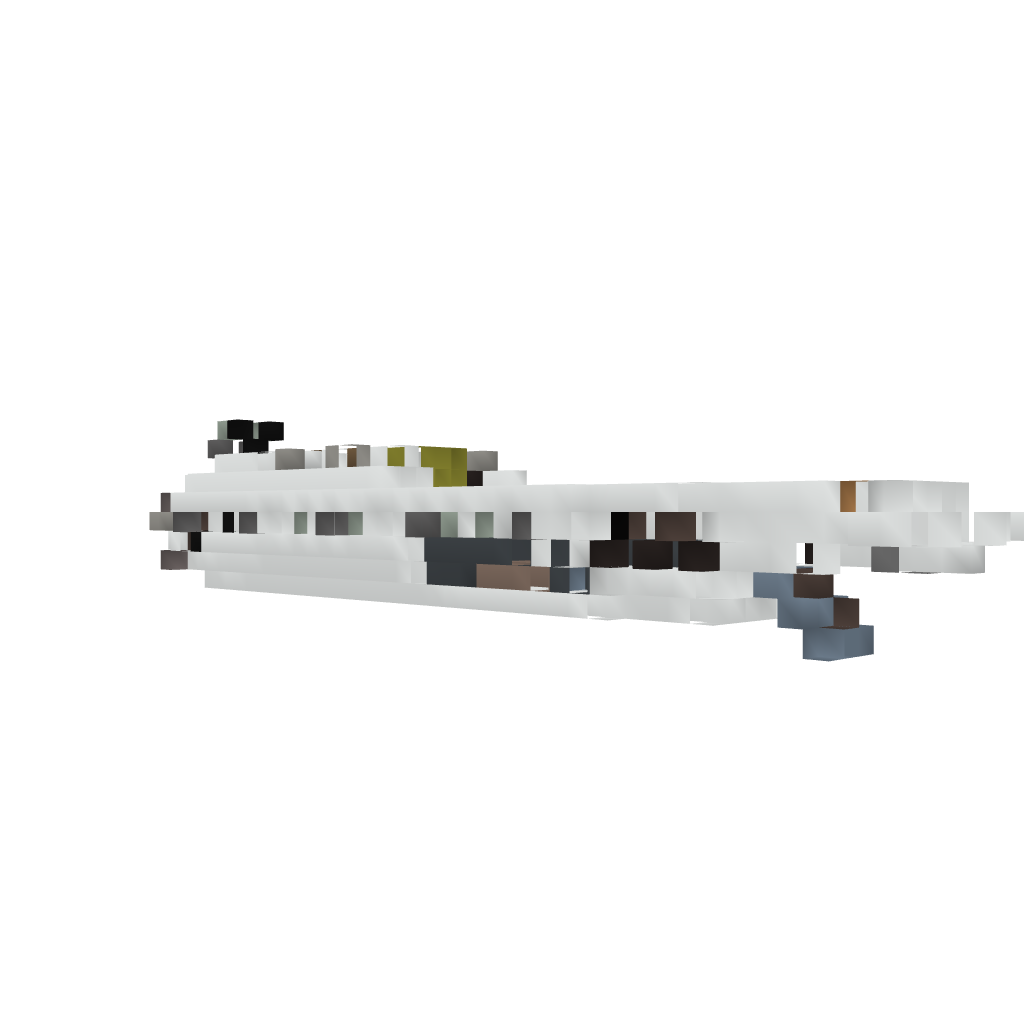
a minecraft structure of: War Airship - Silver Empire Raider